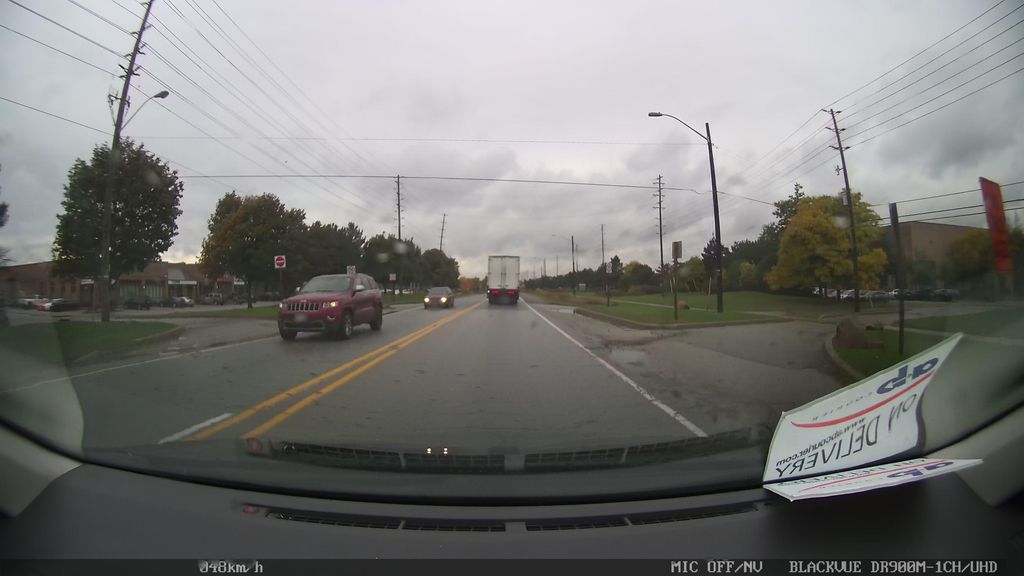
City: toronto